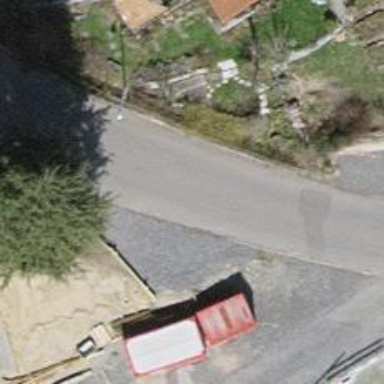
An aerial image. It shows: Residential road with asphalt surface.